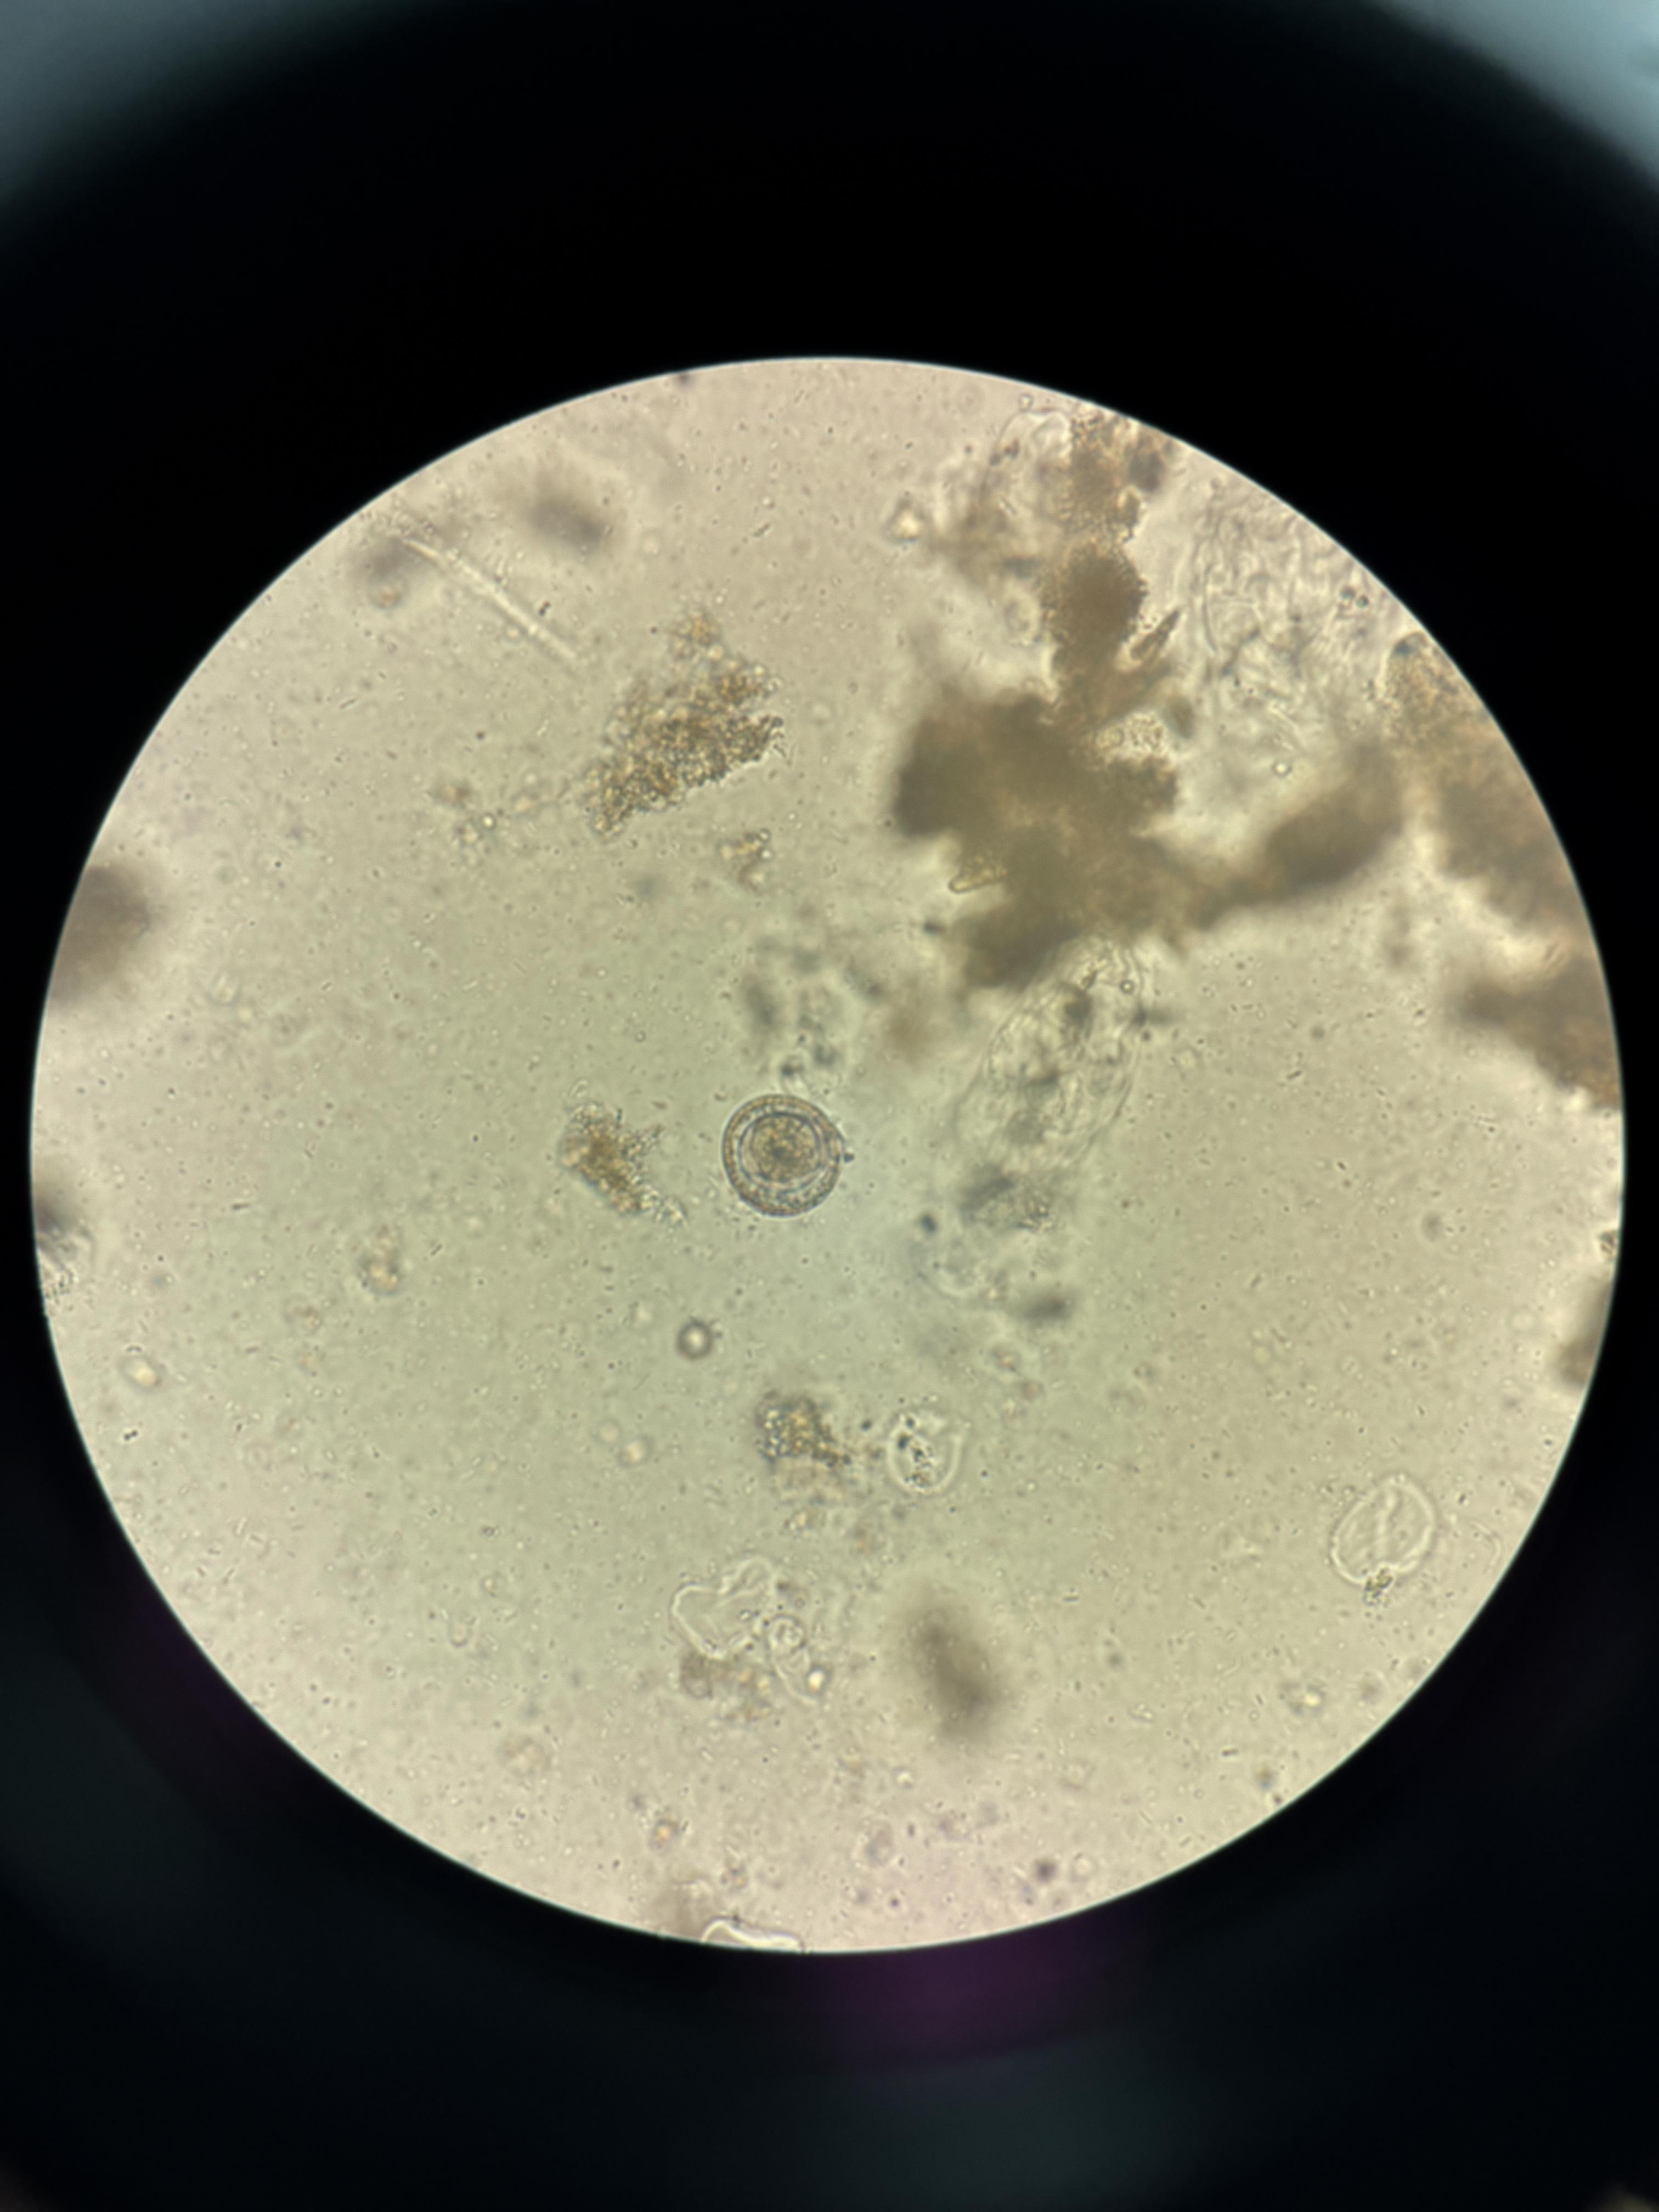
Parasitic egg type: Hymenolepis nana